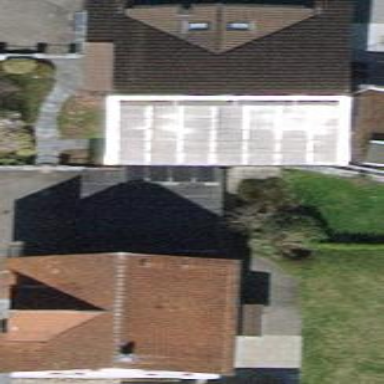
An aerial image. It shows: Gabled roof house.